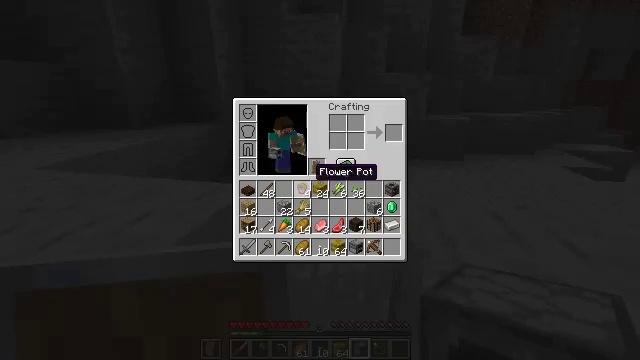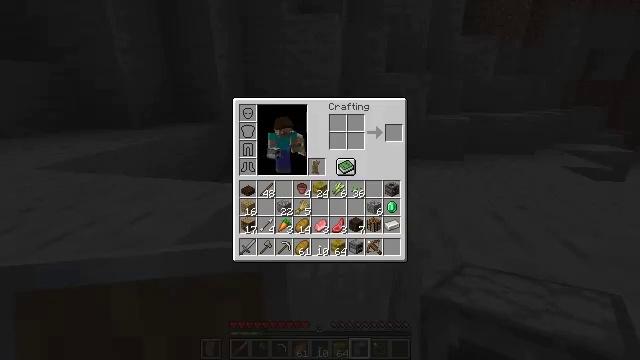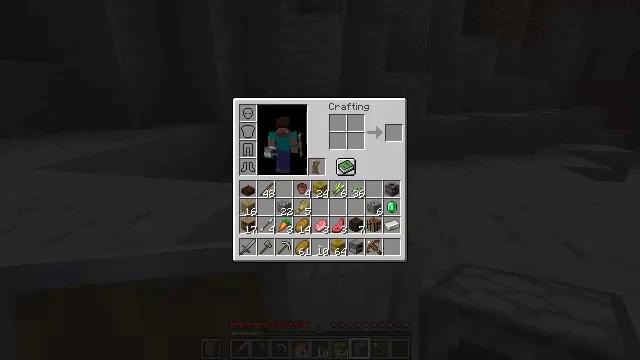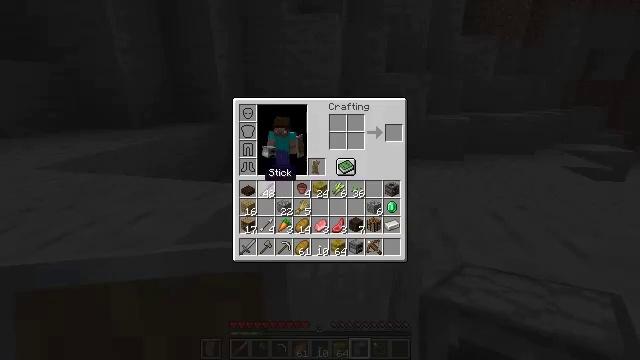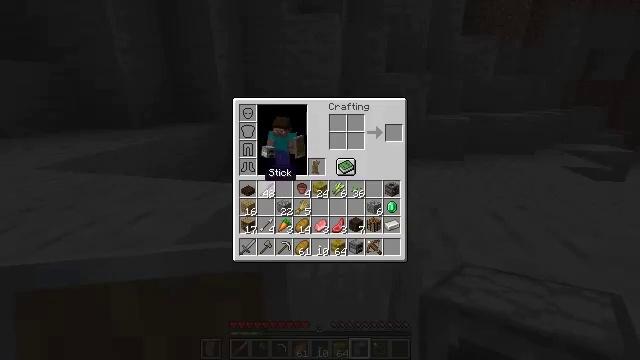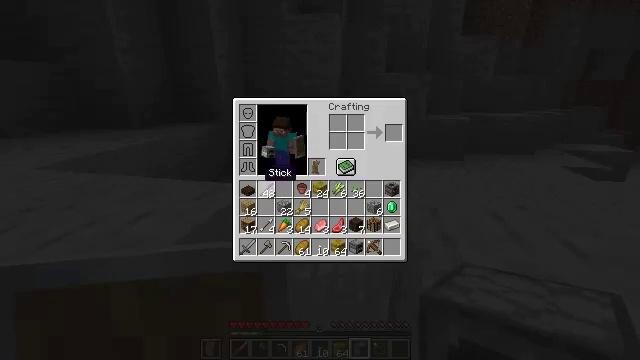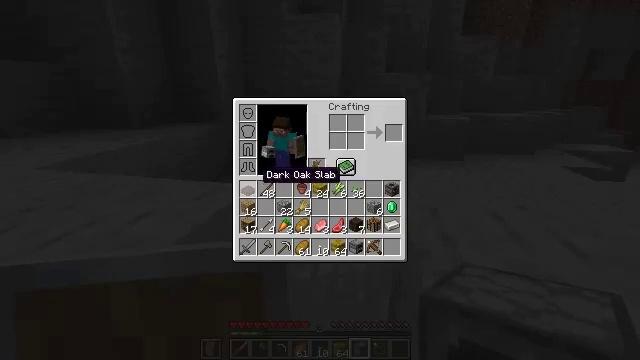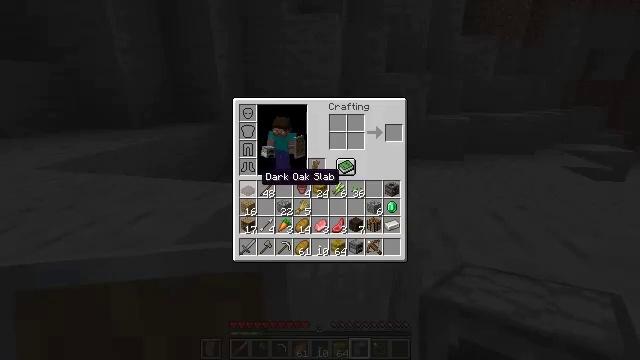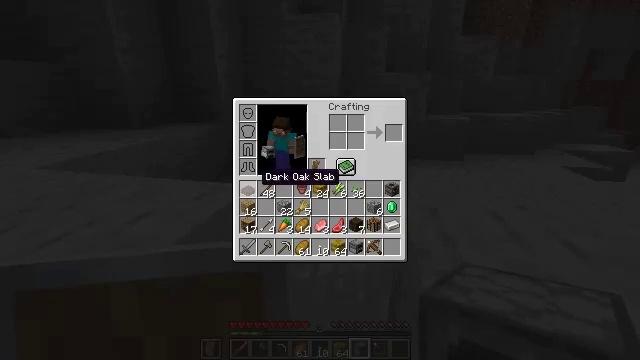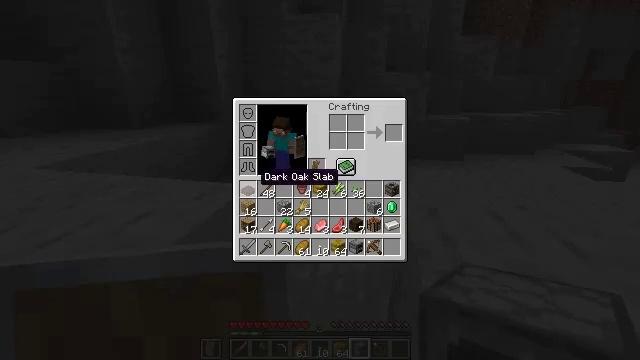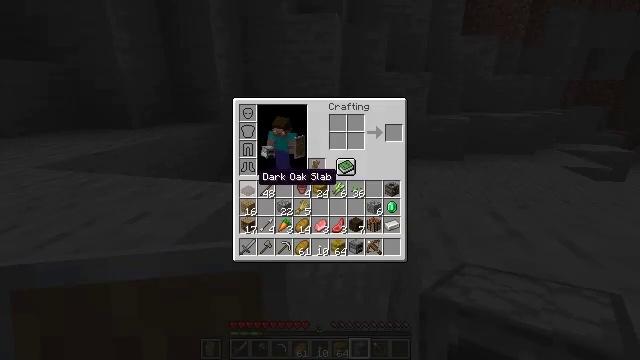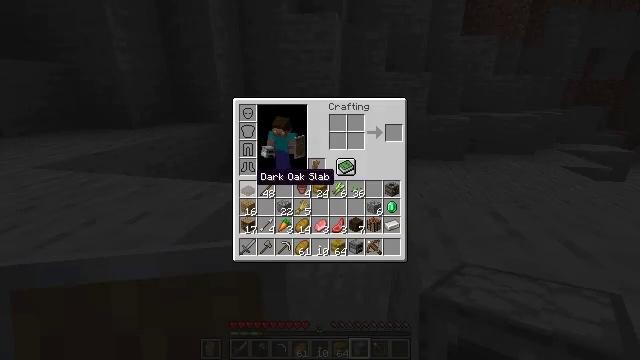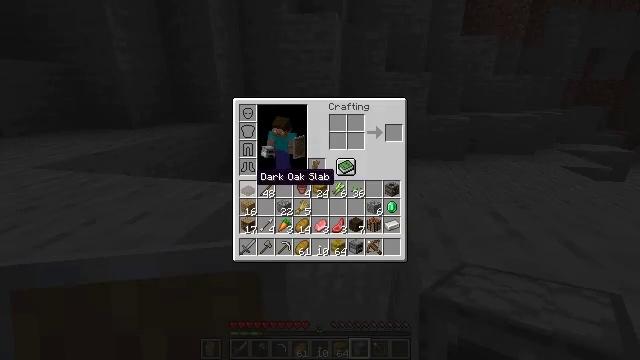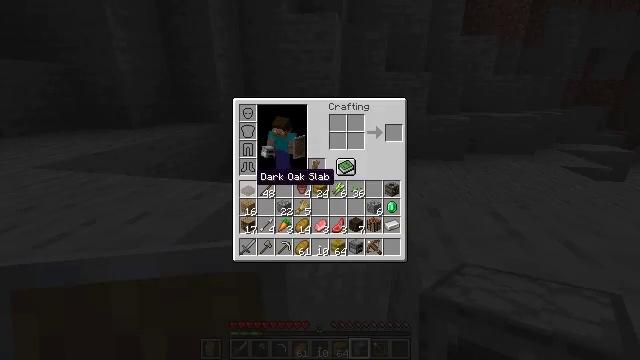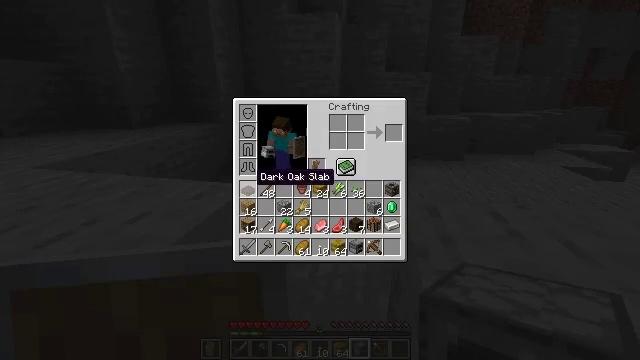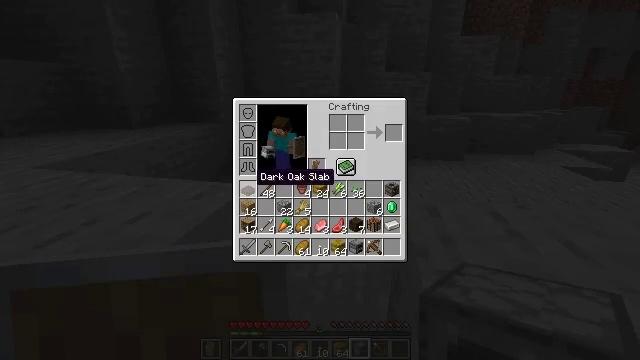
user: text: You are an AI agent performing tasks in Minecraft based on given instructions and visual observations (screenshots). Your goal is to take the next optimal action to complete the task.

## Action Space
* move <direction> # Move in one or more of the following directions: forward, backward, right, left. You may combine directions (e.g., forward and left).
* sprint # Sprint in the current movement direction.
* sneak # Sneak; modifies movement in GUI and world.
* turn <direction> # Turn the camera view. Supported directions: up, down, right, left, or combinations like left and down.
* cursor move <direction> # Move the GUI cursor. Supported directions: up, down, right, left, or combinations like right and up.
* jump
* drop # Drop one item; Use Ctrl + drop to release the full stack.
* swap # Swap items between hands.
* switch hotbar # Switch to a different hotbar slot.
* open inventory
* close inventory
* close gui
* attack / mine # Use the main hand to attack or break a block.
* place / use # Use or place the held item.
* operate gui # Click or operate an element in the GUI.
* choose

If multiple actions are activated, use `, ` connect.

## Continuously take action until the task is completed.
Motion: motion action
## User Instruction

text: Remove a dark oak slab from the inventory.
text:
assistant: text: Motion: sprint, cursor move left
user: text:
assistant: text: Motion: sprint, cursor move left
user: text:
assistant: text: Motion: sprint, cursor move left
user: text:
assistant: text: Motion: sprint
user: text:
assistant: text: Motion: sprint
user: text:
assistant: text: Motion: sprint
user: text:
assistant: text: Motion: sprint
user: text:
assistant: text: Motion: sprint
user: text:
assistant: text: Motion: sprint
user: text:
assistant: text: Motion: sprint
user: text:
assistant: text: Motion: sprint
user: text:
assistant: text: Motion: sprint
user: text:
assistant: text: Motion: sprint
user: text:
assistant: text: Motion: sprint
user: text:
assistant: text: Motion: sprint
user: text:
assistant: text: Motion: sprint
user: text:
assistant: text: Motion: sprint
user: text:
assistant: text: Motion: sprint, drop
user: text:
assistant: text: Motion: sprint, drop
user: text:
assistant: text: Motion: sprint, drop
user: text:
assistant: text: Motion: no_op
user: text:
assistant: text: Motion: no_op
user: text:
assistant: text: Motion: no_op